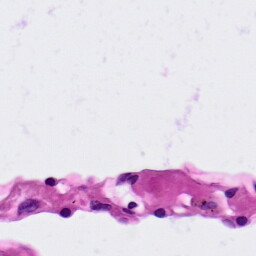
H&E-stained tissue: Lung